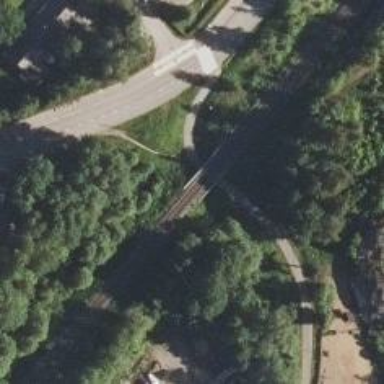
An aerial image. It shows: Continuous rail bridge over railway track.